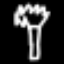
Label: palm tree